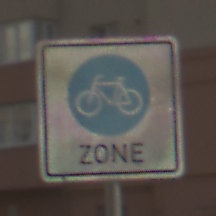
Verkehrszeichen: BeginnFahrradzone
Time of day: MorningAfternoon
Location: Outdoor (Urban)
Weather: PartlyCloudy
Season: NotSpecified
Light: Natural